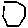
Label: hexagon